Question: I'm trying to create a list like this one using CSS:

First I tried using lists, but everytime I tried to align the two paragraph with the bullet, went wrong.
How can i do this ?
<URL>
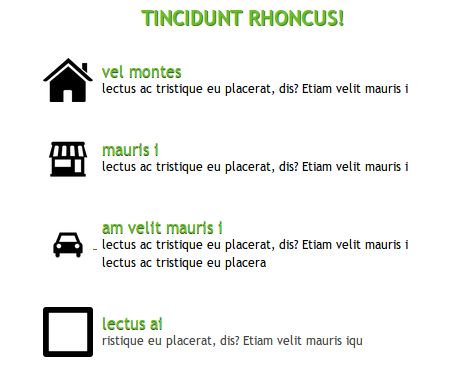
Answer: It is possible with lists:
'''
<ul class="list">
<li>
<div class="box">
<span class="icon"></span>
<div class="container">
<h2>Headline</h2>
<small>Description is small.</small>
</div>
</div>
</li>
</ul>
'''
CSS:
'''
.list {
list-style: none;
margin: 0;
padding: 0;
}
.box > :first-child {
background-color: #000;
float: left;
height: 48px;
width: 48px;
}
.box > :not(:first-child) {
margin-left: 60px;
}
h2 {
margin-bottom: 0;
}
small {
display: inline-block;
}
'''
Demo: <URL>